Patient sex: F
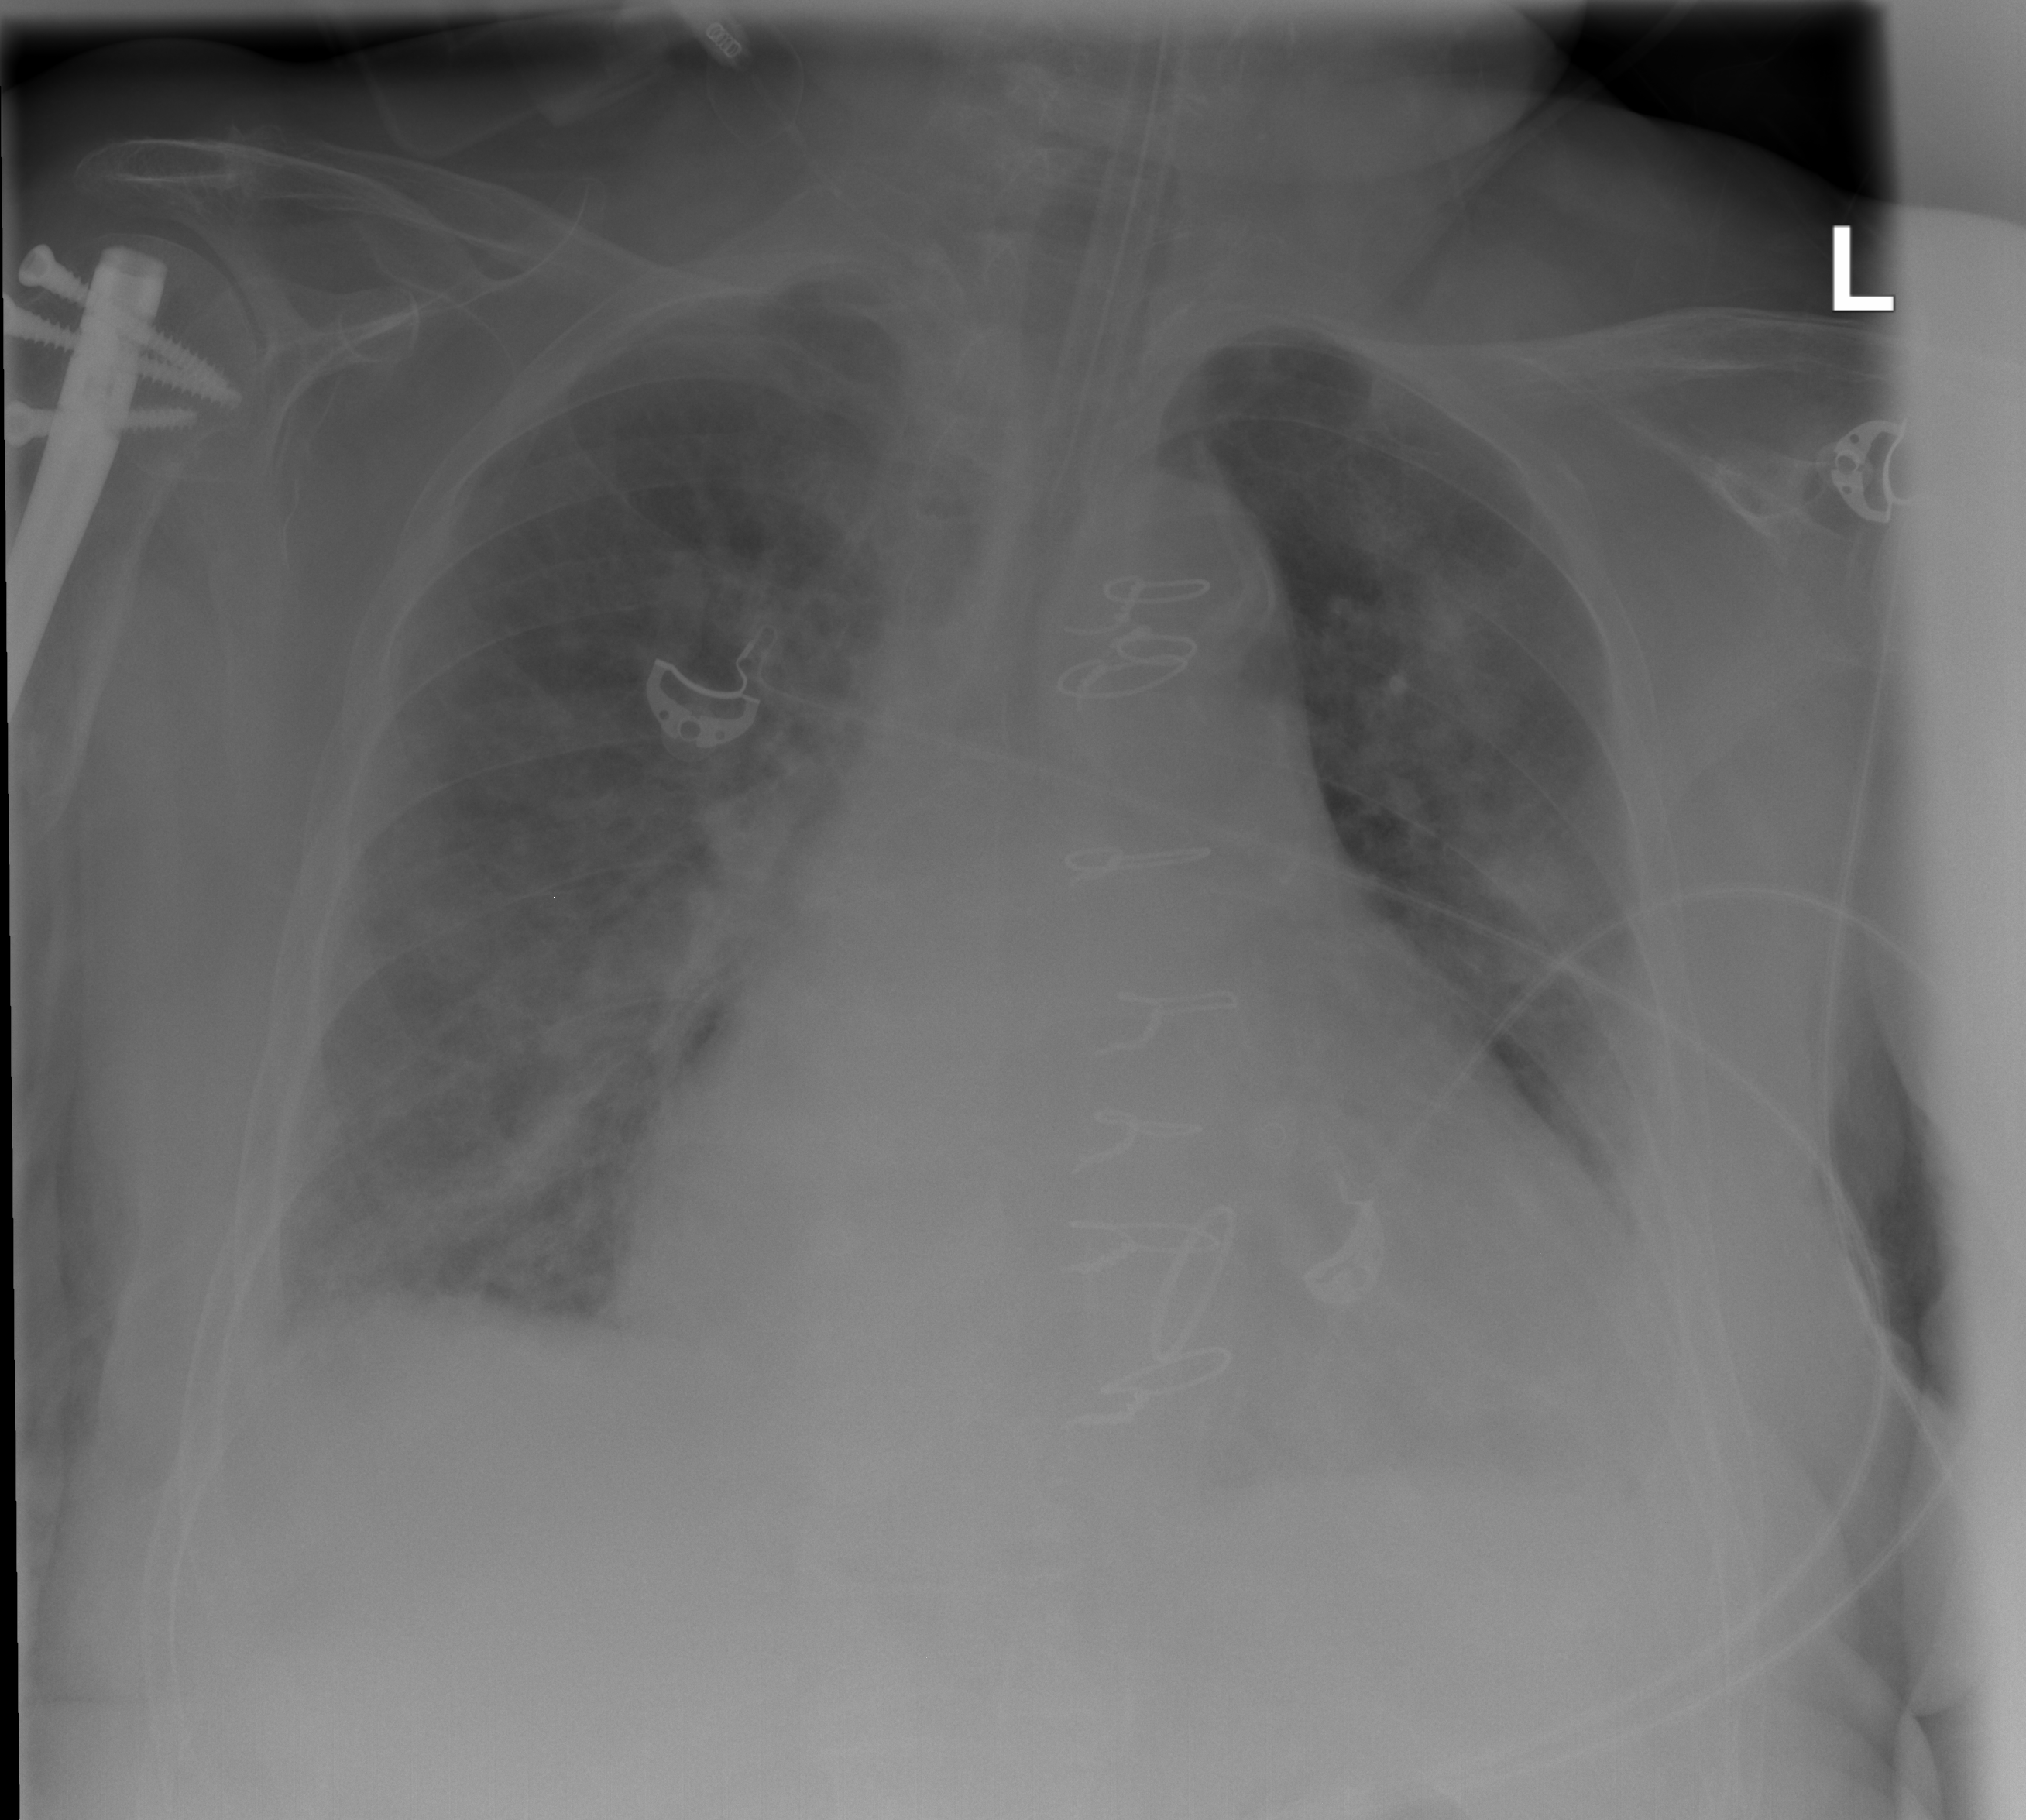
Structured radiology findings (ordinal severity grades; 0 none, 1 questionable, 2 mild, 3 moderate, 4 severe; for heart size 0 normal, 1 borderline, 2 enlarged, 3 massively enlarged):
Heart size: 2
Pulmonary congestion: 3
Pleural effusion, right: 2
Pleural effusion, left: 2
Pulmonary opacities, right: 2
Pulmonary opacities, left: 2
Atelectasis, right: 3
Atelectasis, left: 3